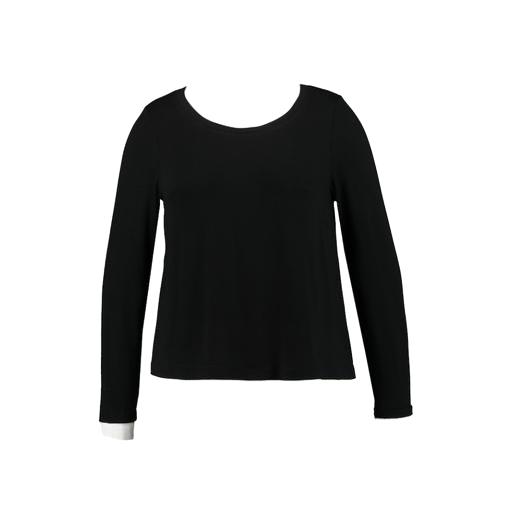
twofer blouse, two-fer shirt, layered shirt, white background